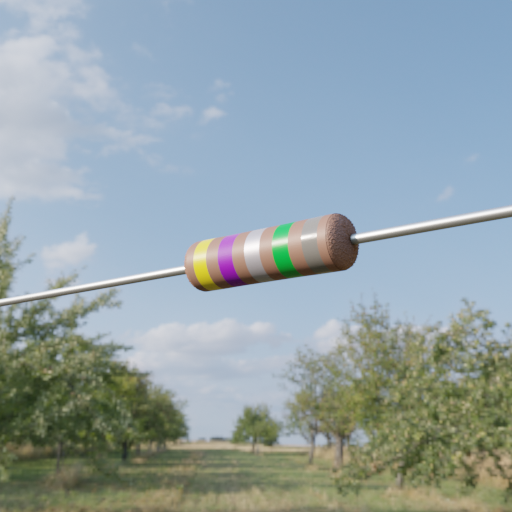
Resistor colour bands (in order): yellow, violet, silver, green, gray